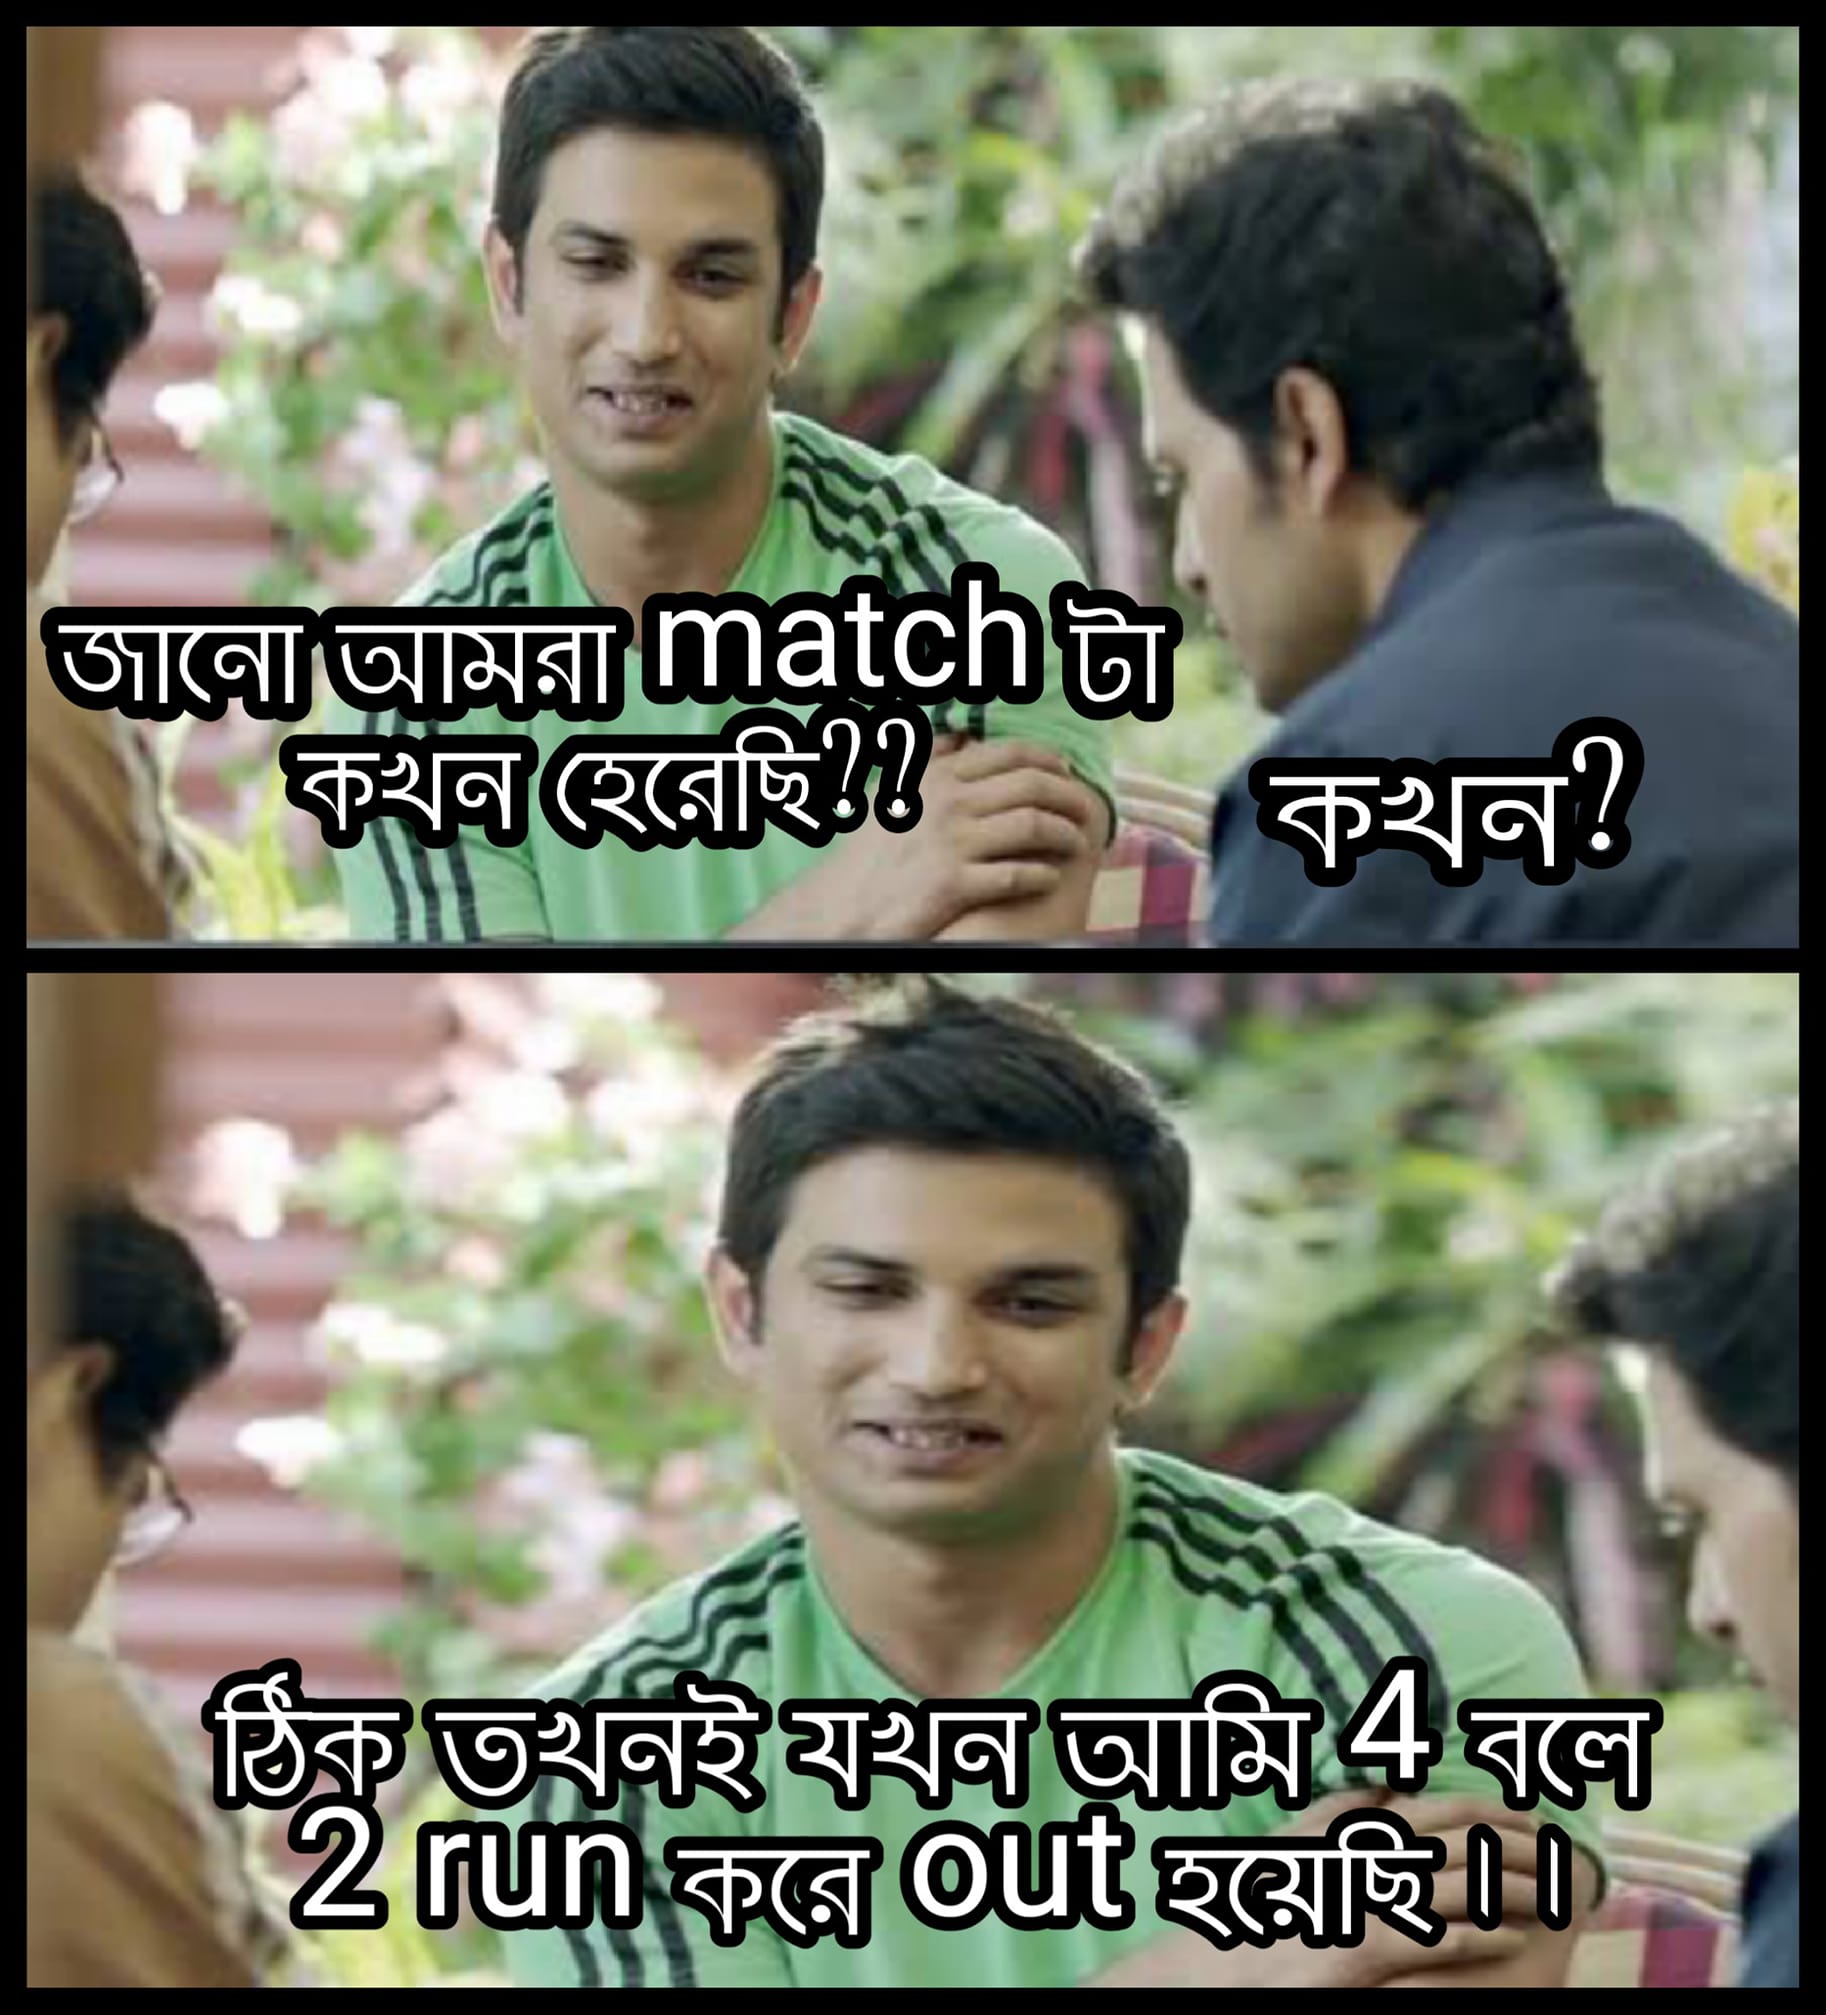
Caption: জানো আমরা match টা কখন হেরেছি??   কখন ?   ঠিক তখনই যখন   4 বলে 2 run করে out হয়েছি ।।
Label: non-hate